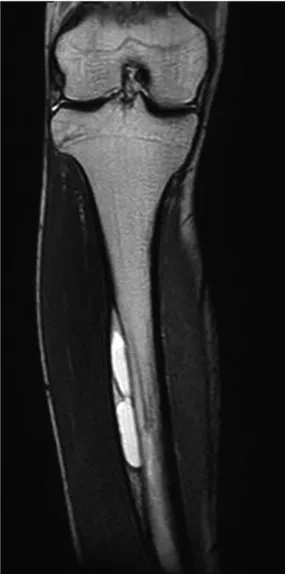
(B) Coronal T2-weighted MRI image exhibiting high-signal intensity in the central and peripheral portions. MRI, magnetic resonance imaging.
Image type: radiology (mri)